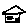
Label: house